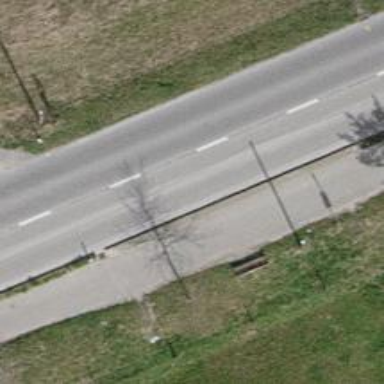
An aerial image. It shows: Bus stop with designated stop position for public transport.